Question: I have write below code
'''
String strId = "1,2"
try {
myDB = myDbHelper.openDataBase();
} catch (SQLException sqle) {
throw sqle;
}
myDB = myDbHelper.getWritableDatabase();
String strQuery = "delete from table1 where Id in ("
+ strId + ")";
Log.w("strQuery", strQuery);
myDB.execSQL(strQuery, null);
myDbHelper.close();
'''
But getting run time Error.

Please help me.
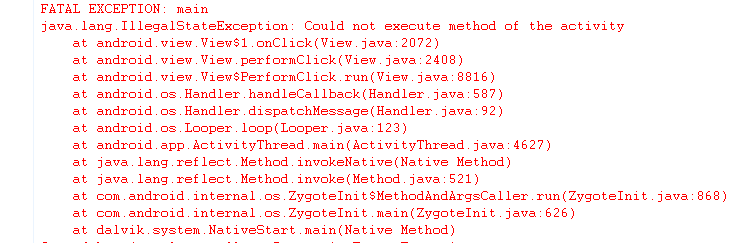
Answer: Hi I have got solutions as below
---
'''
String strId = "1,2"
try {
myDB = myDbHelper.openDataBase();
} catch (SQLException sqle) {
throw sqle;
}
myDB = myDbHelper.getWritableDatabase();
String strQuery = "delete from table1 where Id in ("
+ strId + ")";
Log.w("strQuery", strQuery);
myDB.execSQL(strQuery); // remove null
myDbHelper.close();
'''
---
Just remove "null" in syntax myDB.execSQL(strQuery,null);
and it is work perfectly.